Interaction volume radius: 10 \u00c5
Interaction volume height: 20 \u00c5
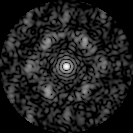
Disorder parameter: 0.6444